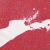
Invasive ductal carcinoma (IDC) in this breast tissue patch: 0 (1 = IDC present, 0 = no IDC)